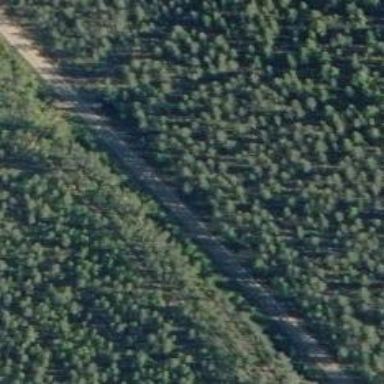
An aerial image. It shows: Simple road.